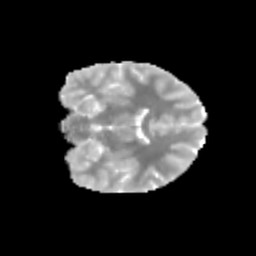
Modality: MD
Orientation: coronal
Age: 11
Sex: female
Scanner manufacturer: siemens
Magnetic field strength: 3 T
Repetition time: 3.8 s
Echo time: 0.07 s